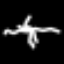
Label: squiggle